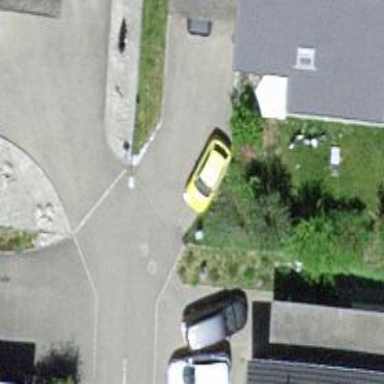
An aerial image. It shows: Residential road.